Field crop: maize
Growth stage: 2
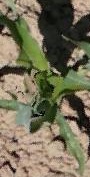
Species: maize